Question: I have a bipartite co-authorship network with researchers and their affiliated institutions. The institutions have a vertex attribute denoting their country (in V(sg)$country). I would like to copy this attribute to each researcher connected to the node, so that "a" would have a "country" attribute of "China", and "e" would have "US" in the example below:

Additionally, some of the researchers have moved to institutions in other countries throughout their careers, and are thus connected to several institutions. In cases such as these it would be ideal if they got their attribute from countries that is most often in their neighborhood (e.g.: "c" would get "China" and not "France".
I am very new to coding, and this is my first question here, so I apologize in advance for my noobish ways.
Reproducible example
'''
library(igraph)
set.seed(1)
sg<-sample_bipartite(10, 5, p=.3)
countries<-c("US","France","China")
V(sg)[type=="TRUE"]$country<-sample(countries,replace=TRUE,5)
V(sg)[type=="FALSE"]$label <- c("a","b","c","d","e","f","g","h","i","j")
V(sg)[type=="TRUE"]$label <- V(sg)[type=="TRUE"]$country
V(sg)$color[1:10] <- rgb(0,1,0,.5)
V(sg)$color[11:15] <- rgb(1,0,0,.5)
plot(sg)
'''
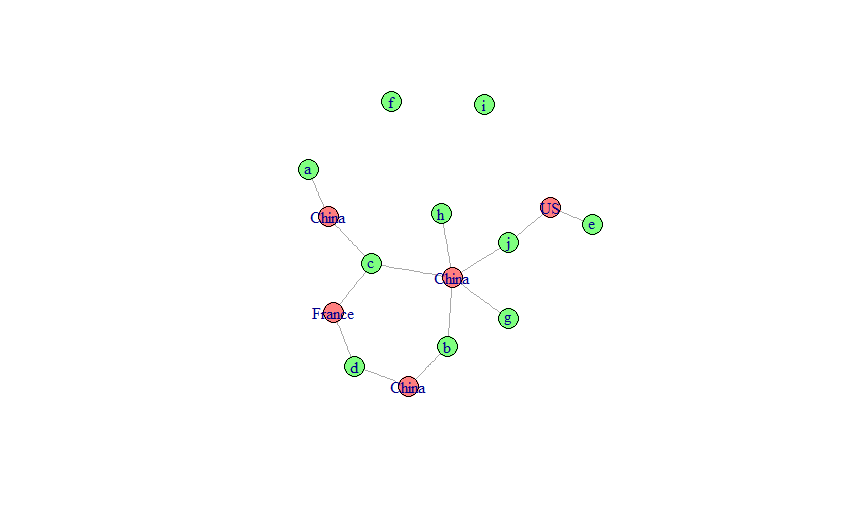
Answer: Here's one way to do it:
'''
library(igraph)
set.seed(1)
sg<-sample_bipartite(10, 5, p=.3)
countries<-c("US","France","China")
V(sg)[type=="TRUE"]$country<-sample(countries,replace=TRUE,5)
V(sg)[type=="FALSE"]$label <- c("a","b","c","d","e","f","g","h","i","j")
V(sg)[type=="TRUE"]$label <- V(sg)[type=="TRUE"]$country
V(sg)$color[1:10] <- rgb(0,1,0,.5)
V(sg)$color[11:15] <- rgb(1,0,0,.5)
plot(sg)
idx <- V(sg)$type==0
res <- lapply(ego(sg, idx, order = 1), function(x)
names(tail(sort(table(V(sg)$country[x[-1]])), 1))
)
V(sg)$country[idx] <- res
unlist(V(sg)$country[V(sg)$label=="a"])
# [1] "China"
unlist(V(sg)$country[V(sg)$label=="e"])
# [1] "US"
unlist(V(sg)$country[V(sg)$label=="c"])
# [1] "China"
'''